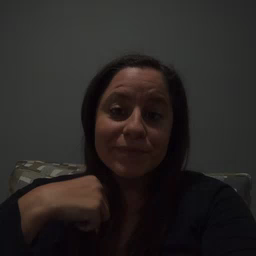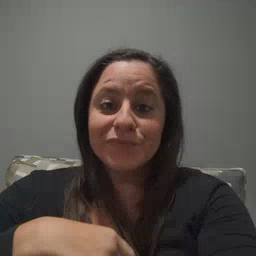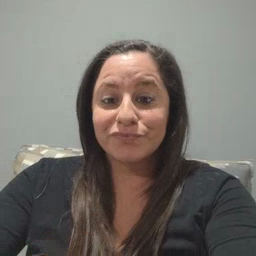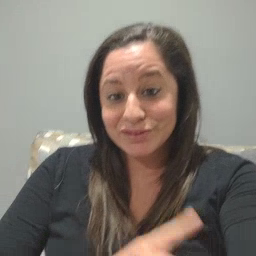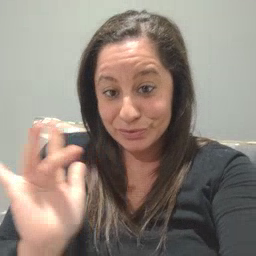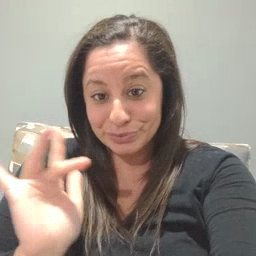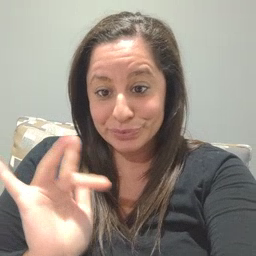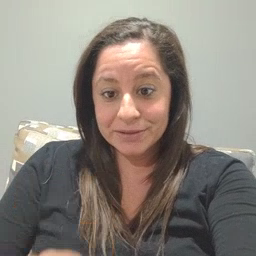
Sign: yucky